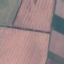
Land use / land cover class: AnnualCrop